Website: apple
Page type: customer-info-address
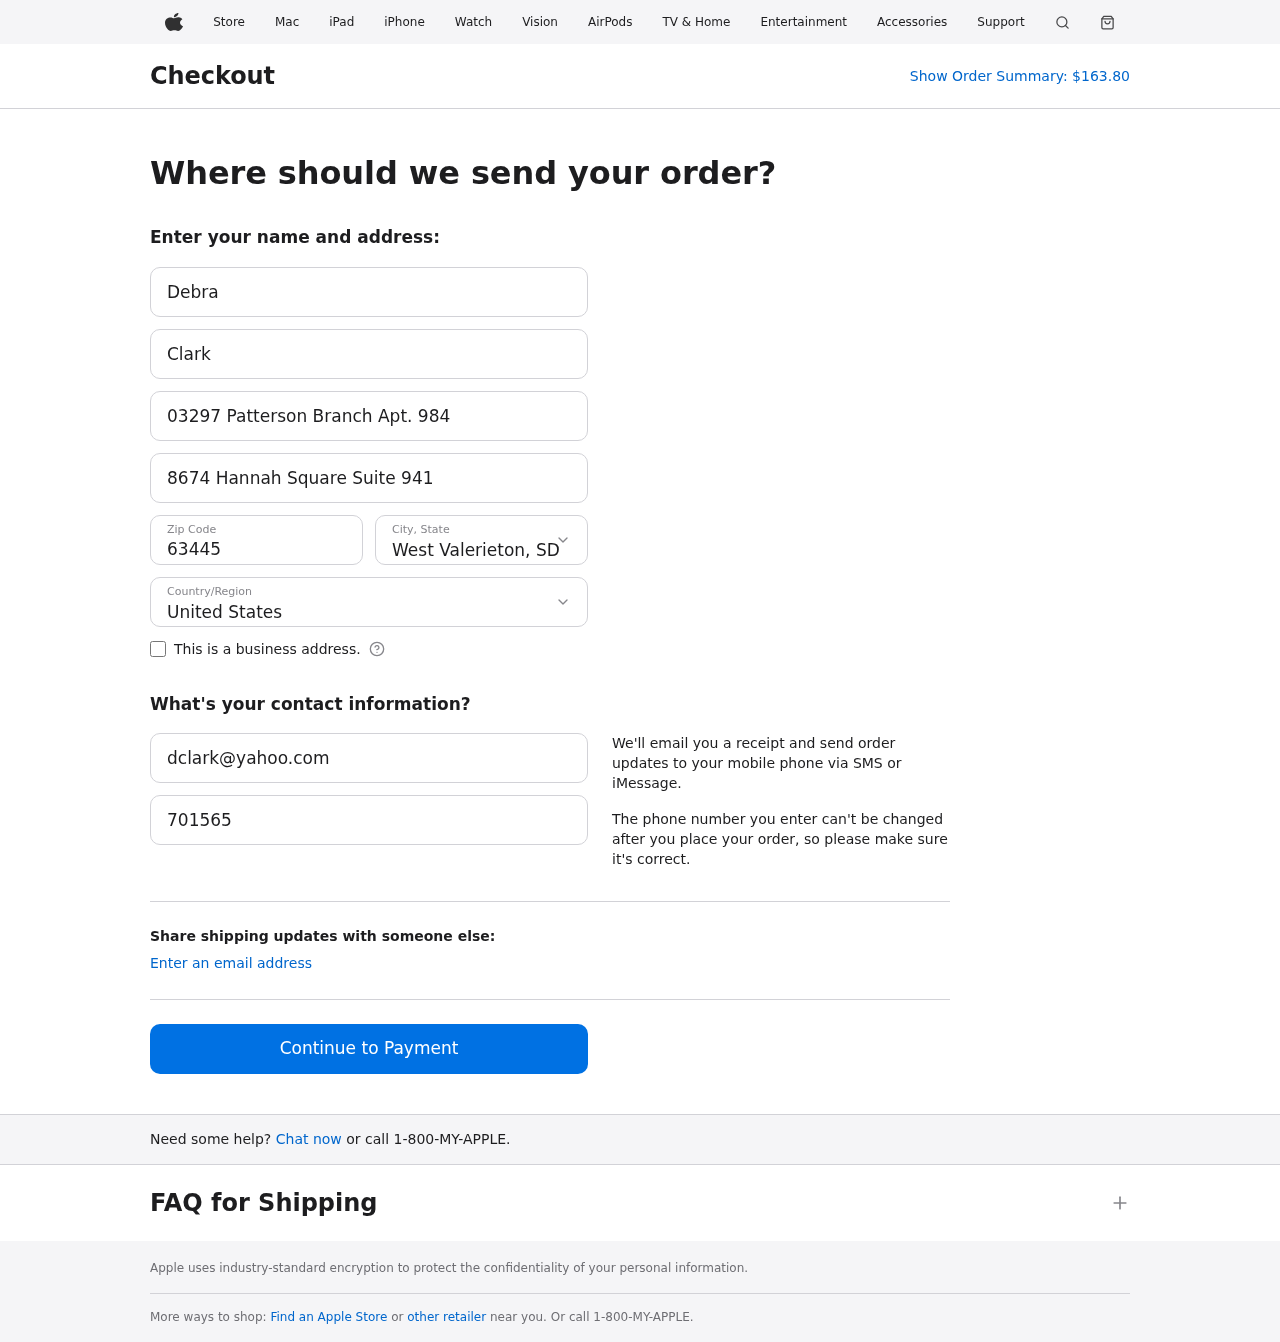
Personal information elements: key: PII_CITY_STATE
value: West Valerieton, SD
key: PII_COUNTRY
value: United States
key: PII_EMAIL
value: dclark@yahoo.com
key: PII_FIRSTNAME
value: Debra
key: PII_LASTNAME
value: Clark
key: PII_PHONE
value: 7015653309
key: PII_POSTCODE
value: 63445
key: PII_STREET
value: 03297 Patterson Branch Apt. 984
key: PII_STREET2
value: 8674 Hannah Square Suite 941
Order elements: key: ORDER_TOTAL
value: $163.80